Field crop: maize
Growth stage: 2
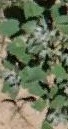
Species: chenopodium